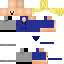
A male human skin with medium skin, wearing brown long hair dressed in a blue tshirt and gray pants, featuring a closed mouth.